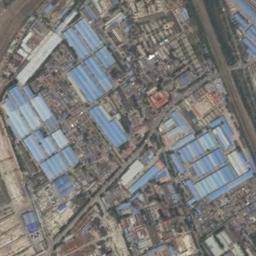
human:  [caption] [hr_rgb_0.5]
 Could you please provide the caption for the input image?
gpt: The industrial area has some neatly arranged blue workshops and lots of other buildings and some roads go through the industrial area .

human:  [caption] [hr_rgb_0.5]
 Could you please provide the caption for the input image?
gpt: There are many houses in the industrial area .

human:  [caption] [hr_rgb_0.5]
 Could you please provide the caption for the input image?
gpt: Industrial areas have different building sizes .

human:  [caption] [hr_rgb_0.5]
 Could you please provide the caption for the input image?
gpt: Dense industrial buildings and roads in an industrial area .

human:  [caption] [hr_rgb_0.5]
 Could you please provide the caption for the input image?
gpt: There are many blue buildings on the industrial area .